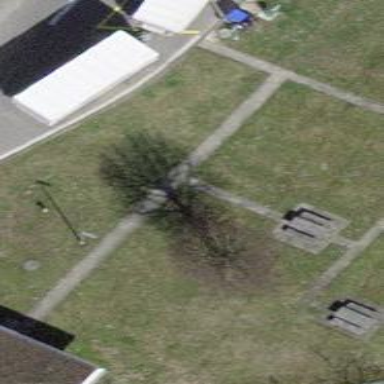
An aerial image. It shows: Charging station.